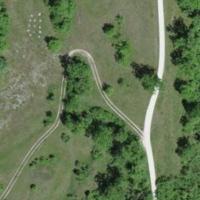
EUNIS habitat code: 45
Species observed at this site:
Stachys recta
Berberis vulgaris
Ruspolia nitidula
Lithospermum officinale
Euphorbia cyparissias
Aster amellus
Carcharodus alceae
Hippocrepis comosa
Eryngium campestre
Chorthippus biguttulus